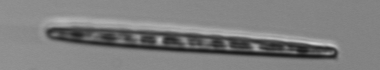
Label: pennate_Thalassionema